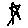
Label: star